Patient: sex F, age 63
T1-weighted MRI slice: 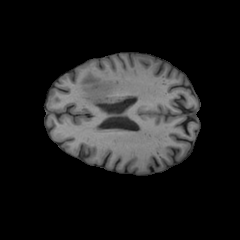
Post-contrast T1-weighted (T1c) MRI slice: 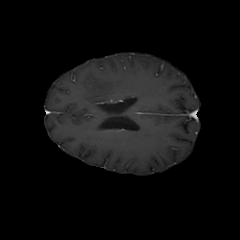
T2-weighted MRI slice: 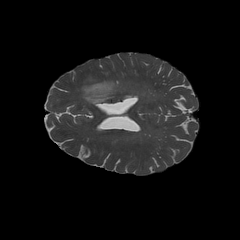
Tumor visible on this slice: yes
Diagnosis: Glioblastoma, IDH-wildtype
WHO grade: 4